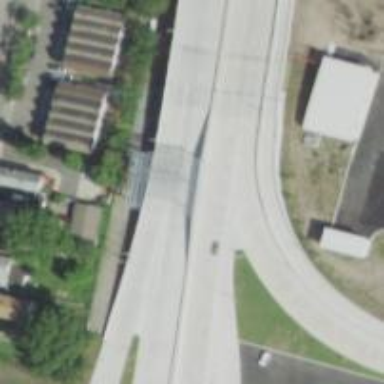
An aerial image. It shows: Toll gantry on the road.